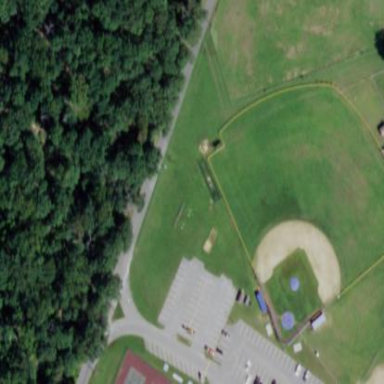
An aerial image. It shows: Baseball pitch for leisure land.